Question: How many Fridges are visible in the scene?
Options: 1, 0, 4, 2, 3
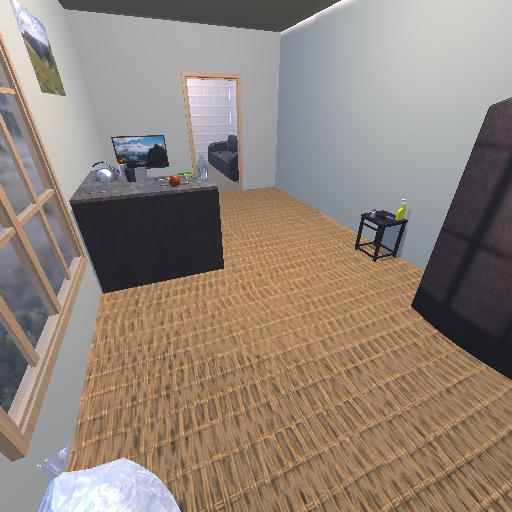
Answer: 1